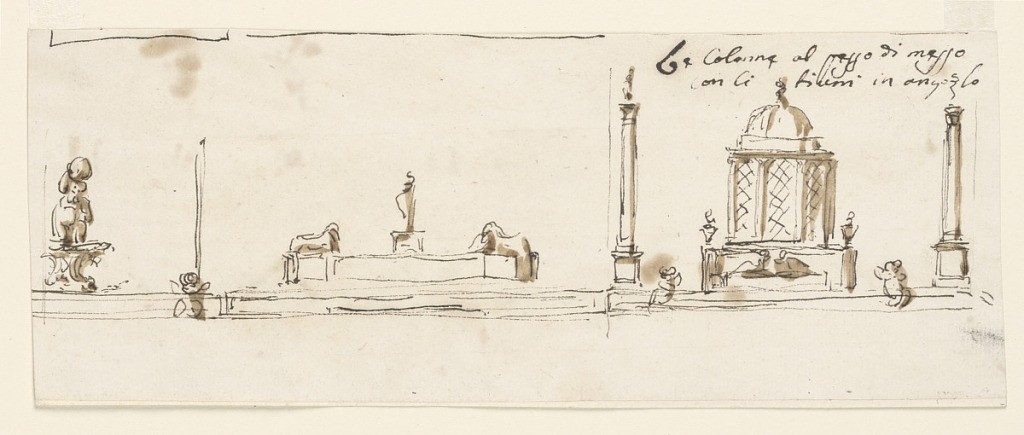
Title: Design for a Table Centerpiece
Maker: Giuseppe Barberi, Italian, 1746–1809
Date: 1790-1795
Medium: Pen and brown ink, brush and brown wash on lined off-white laid paper
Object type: Drawing
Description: "Dresser," table center piece for the Altieri family.